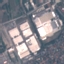
Label: Industrial